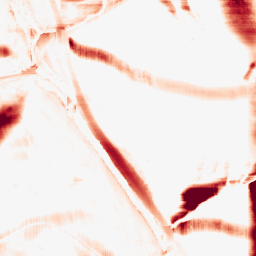
Category: morphological
Decomposition family: morphological_rect
Decomposition parameters: operation: opening
width: 50
height: 20
Upsampling method: quartic
Upsampling parameters: scale: 8
Upsampling scale: 8